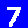
Digit: 7